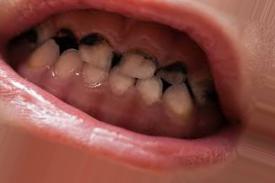
Condition: Caries